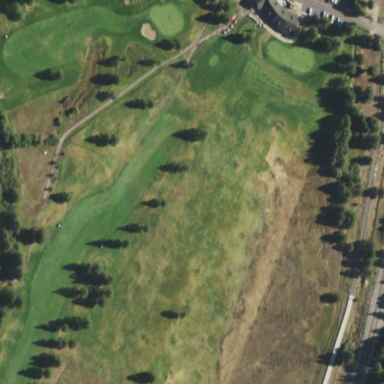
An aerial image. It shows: Driving range for golf on grass.